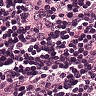
Metastatic tissue present: no